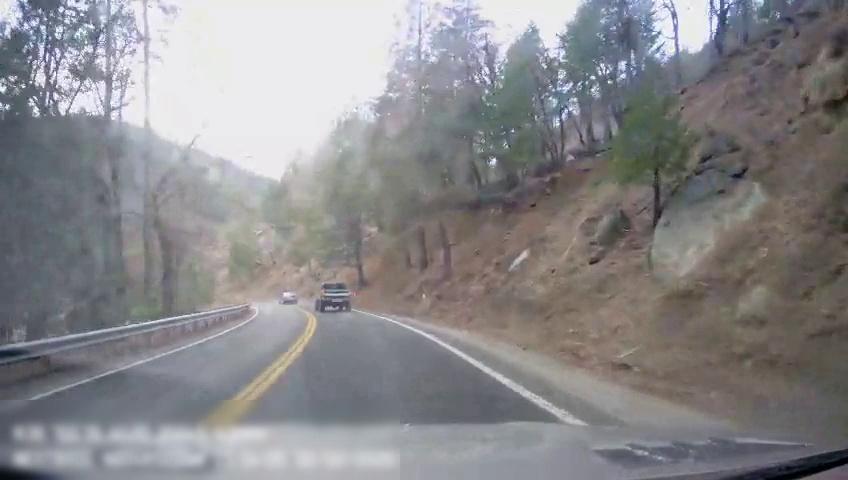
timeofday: Day
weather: Sunny
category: Drivable Space
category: Vehicles | Car
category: Vehicles | Truck
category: Lanes | Current Lane
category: Lanes | Current Lane
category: Lanes | Alternate Lane